Экспериментатор Глюк проводит опыты с электрической цепью, схема которой изображена на рисунке ниже.  Цепь состоит из источника неизвестного напряжения $U_{0}$, резистора $R_{3} = 1~МОм$, резисторов $R_{1}$ и $R_{2}$ с неизвестными сопротивлениями, двух идеальных амперметров и реостата $1-2$ — проводника постоянного сечения, к которому подсоединён ползунок $3$. Длина реостата составляет $L = 1~м$, а его сопротивление $r = 1~кОм$. Меняя положение ползунка реостата, Глюк построил график зависимости силы тока $I_{A}$ через амперметр $A_{1}$ от длины $x$ участка $1-3$ реостата (см. рисунок ниже).
Найдите отношение сопротивлений $R_{1} : R_{2}$.
Изобразите график приближённой зависимости силы тока $I_{0}$ через амперметр $A_{2}$ от длины $x$ участка $1-3$ реостата?
Найдите сопротивления резисторов $R_{1}$, $R_{2}$ и напряжение источника $U_{0}$. $\textit{Примечание}$. Все значения можно вычислять с погрешностью не более $0.1\%$.
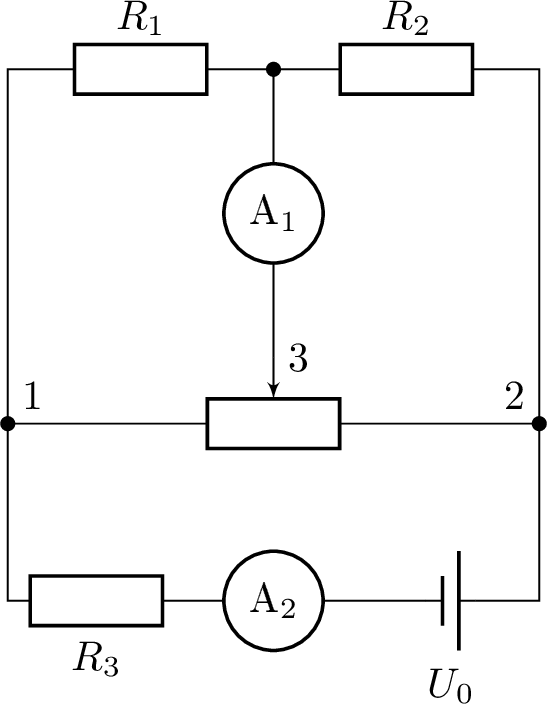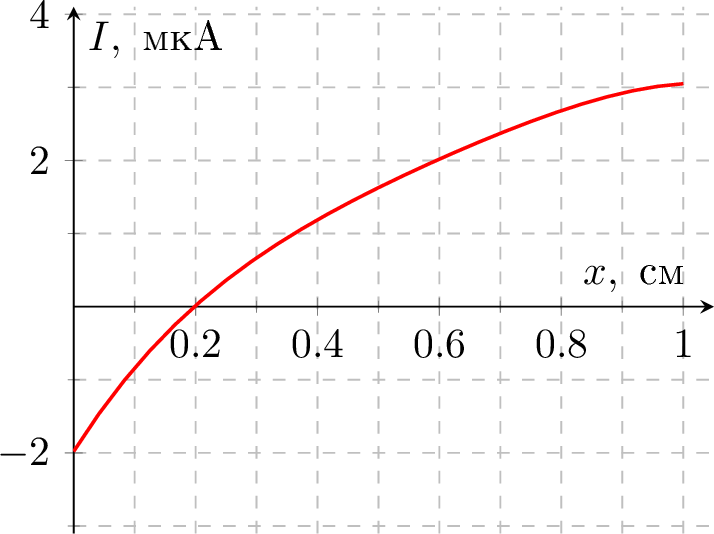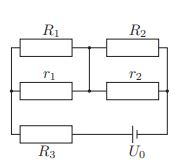
Найдите отношение сопротивлений $R_{1} : R_{2}$.
Решение: Из графика следует, что при $x=0.2~м$ ток через амперметр не идёт. Поскольку сопротивление однородного проводника постоянной площади пропорционально длине, отношение сопротивлений $r_{1}:r_{2}=1:4$ (см. рисунок).  При этом, токи через резисторы $R_{1}$ и $R_{2}$ равны, и отношение напряжений $U_{1}$ и $U_{2}$ на сопротивлениях $R_{1}$ и $R_{2}$ составляет $U_{1}:U_{2}=R_{1}:R_{2}$. Аналогично, из совпадения токов через резисторы $r_{1}$ и $r_{2}$ находим $U_{1}:U_{2}=r_{1}:r_{2}$. Отсюда: $$ \frac{R_{1}}{R_{2}}=\frac{r_{1}}{r_{2}}=\frac{1}{4}. $$
Ответ: $$ \frac{R_{1}}{R_{2}}=\frac{1}{4}. $$

Изобразите график приближённой зависимости силы тока $I_{0}$ через амперметр $A_{2}$ от длины $x$ участка $1-3$ реостата?
Решение: Общее сопротивление параллельно соединённых резисторов $R_{1}$ и $r_{1}$ не превосходит $r_{1}$, а параллельно соединённых резисторов $R_{2}$ и $r_{2}$ — не превосходит $r_{2}$. Следовательно, цепь, состоящая из четырёх резисторов $R_{1}$, $r_{1}$, $R_{2}$ и $r_{2}$, не может иметь сопротивление больше $r_{1}+r_{2}=1~кОм$. Поэтому общее сопротивление всей цепи с учётом сопротивления $R_{3}$ будет лежать в интервале от $1~МОм$ до $1.001~МОм$. Таким образом, с точностью не более $0.1%$ сила тока через источник напряжения будет равна $I_{0}=U_{0}/R_{3}$ на протяжении всего опыта — график Глюка для показания амперметра $A_{2}$ был бы на глаз неотличим от горизонтальной прямой.
Ответ: Сила тока через источник напряжения будет равна $I_0=U_0/R_3$ на протяжении всего опыта — график Глюка для показания амперметра $A_2$ был бы на глаз неотличим от горизонтальной прямой.

Найдите сопротивления резисторов $R_{1}$, $R_{2}$ и напряжение источника $U_{0}$.
Решение: Когда амперметр находится в положении $1$, и через него проходит ток $I_{1}=|I_{A}|=2~мкА$, напряжение на реостате $r$ составляет $(I_{0}-I_{1})r$, а напряжение на резисторе $R_{2}$ равно $I_{1}R_{2}$. Отсюда $(I_{0}-I_{1})r=I_{1}R_{2}$. Когда амперметр находится в положении $2$, и через него проходит ток $I_{2}=|I_{A}|=3~мкА$, напряжение на реостате $r$ составляет $(I_{0}-I_{2})r$, а напряжение на резисторе $R_{1}$ равно $I_{2}R_{1}$. Отсюда $(I_{0}-I_{2})r=I_{2}R_{1}$. Разделив полученные соотношения друг на друга и использовав свойство $R_{2}/R_{1}=4$, находим: $(I_{0}-I_{1}):(I_{0}-I_{2})=4I_{1}:I_{2}$. Таким образом, $I_{0}=3.6~мкА$, откуда с учётом предыдущих соотношений следует: $$ R_{1}=0.2~кОм, \quad R_{2}=0.8~кОм, \quad U_{0}=I_{0}R_{3}=3.6~В. $$
Ответ: $$ R_{1}=0.2~кОм, \quad R_{2}=0.8~ кОм, \quad U_{0}=I_{0} R_{3}=3.6~В. $$
Темы:
T, Постоянный ток, Электричество, Всероссийские, Электрические цепи, Цепь с реостатом, Обработка графика